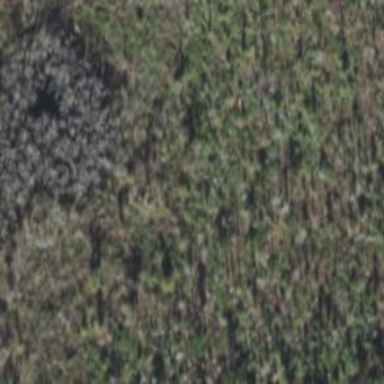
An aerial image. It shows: Woodland consisting mainly of needle-leaved trees.